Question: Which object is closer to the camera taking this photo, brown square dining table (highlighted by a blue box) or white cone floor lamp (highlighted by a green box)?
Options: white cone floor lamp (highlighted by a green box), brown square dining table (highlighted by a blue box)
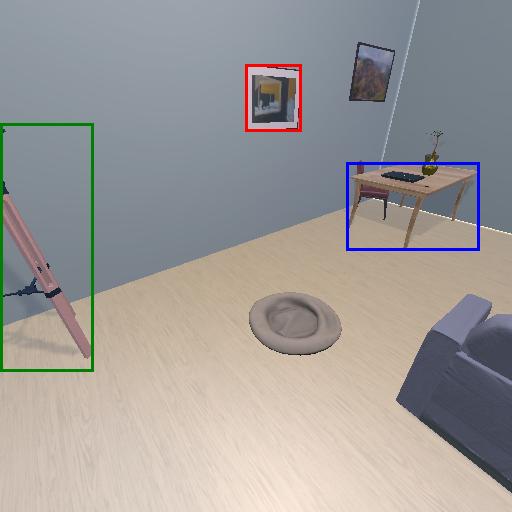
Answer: white cone floor lamp (highlighted by a green box)